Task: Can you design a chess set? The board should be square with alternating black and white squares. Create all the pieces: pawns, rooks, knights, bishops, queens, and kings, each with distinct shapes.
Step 3793:
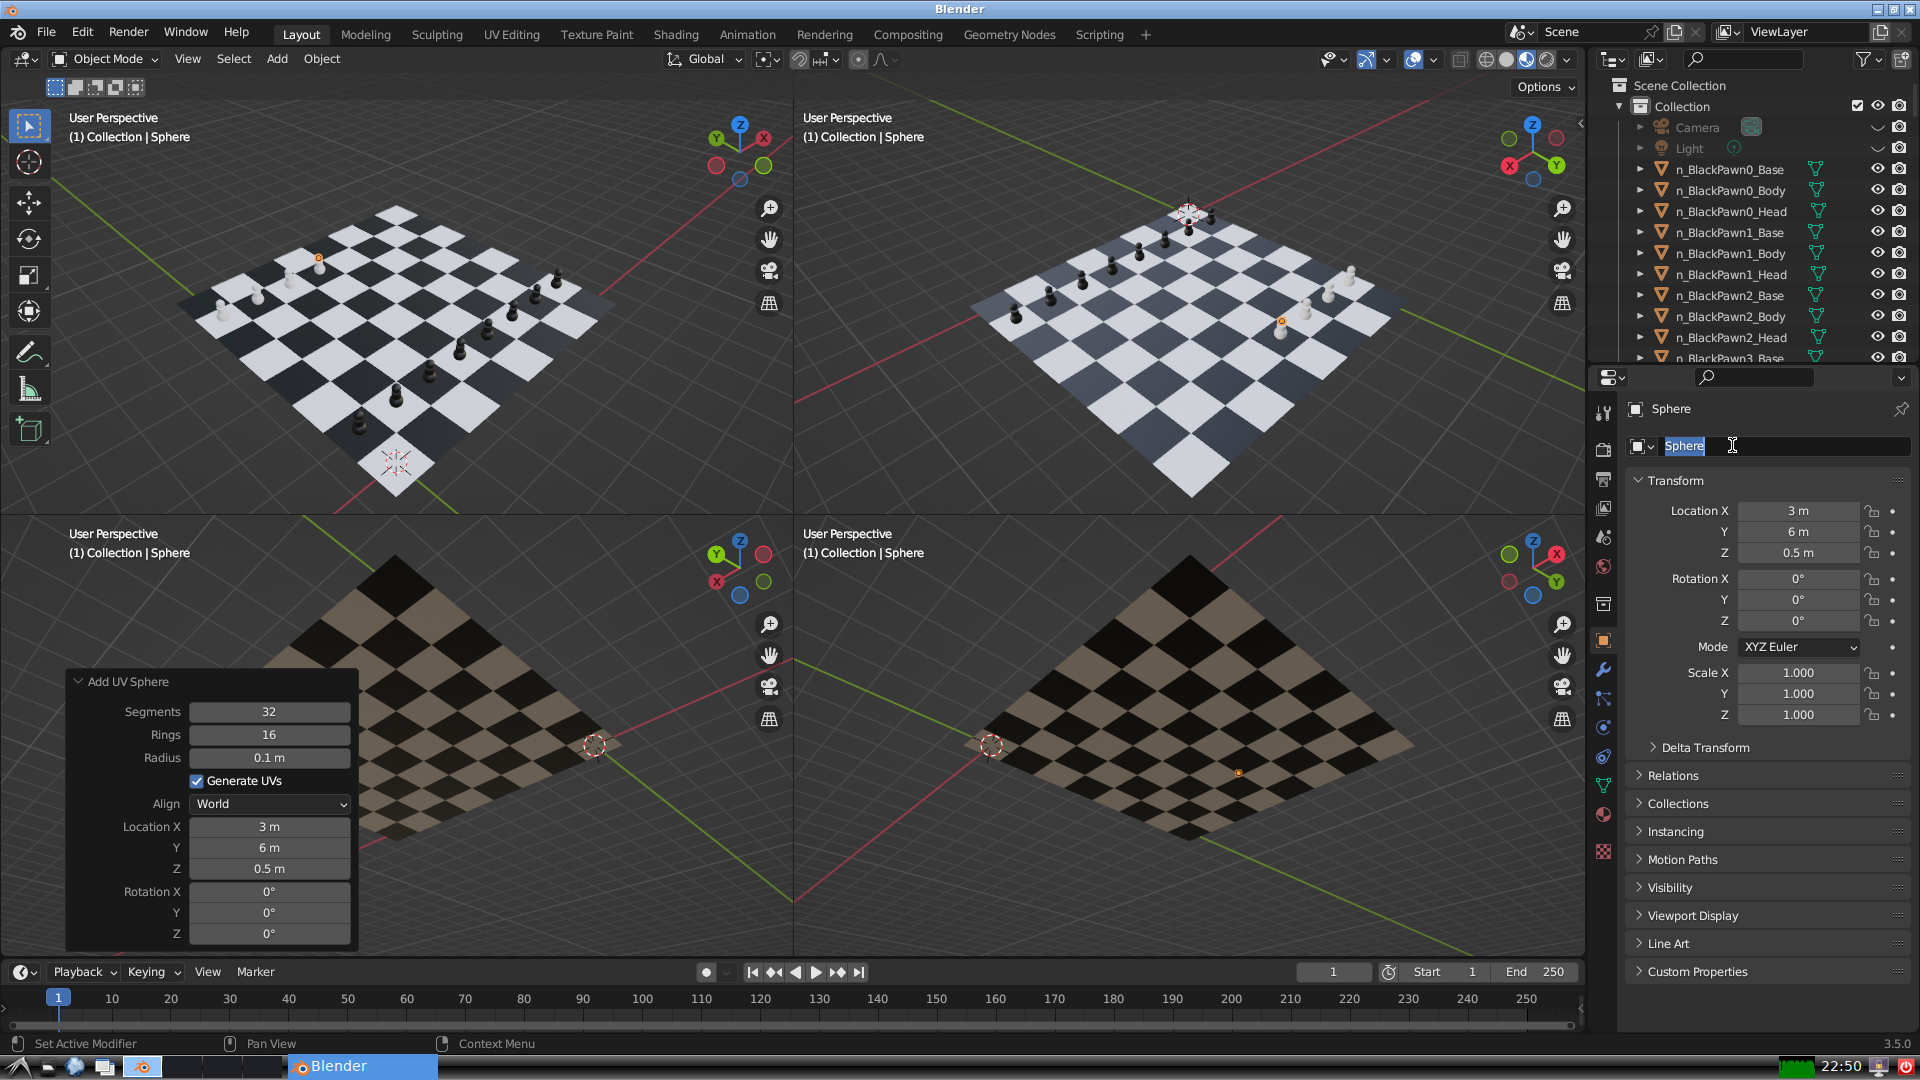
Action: input_text: n_WhitePawn3_Head